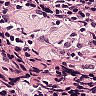
Metastatic tissue present: no